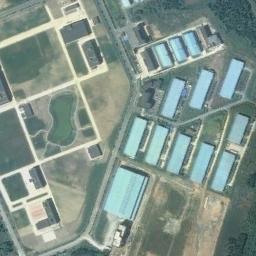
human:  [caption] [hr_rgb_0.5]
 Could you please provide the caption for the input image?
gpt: The industrial area with some neatly arranged blue workshops and other colors of workshops is next to a farmland .

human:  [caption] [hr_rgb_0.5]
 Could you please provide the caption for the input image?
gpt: In an industrial area, There are neatly planned factories and roads, Green belts and large green spaces .

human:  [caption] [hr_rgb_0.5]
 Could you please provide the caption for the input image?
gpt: Three buildings in the industrial area have blue roofs .

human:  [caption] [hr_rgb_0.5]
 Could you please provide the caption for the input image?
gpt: There are many houses of different shapes and sizes in the industrial zone .

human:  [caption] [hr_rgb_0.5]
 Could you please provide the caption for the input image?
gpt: There are some blue buildings and green lawns on the industrial area .